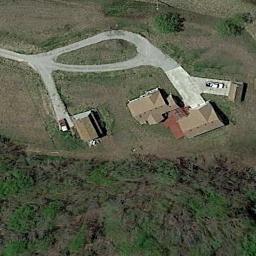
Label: sparse_residential